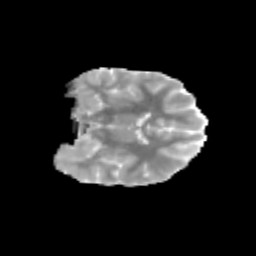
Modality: MD
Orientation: coronal
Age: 10
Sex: female
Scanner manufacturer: siemens
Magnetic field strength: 3 T
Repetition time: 3.8 s
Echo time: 0.07 s